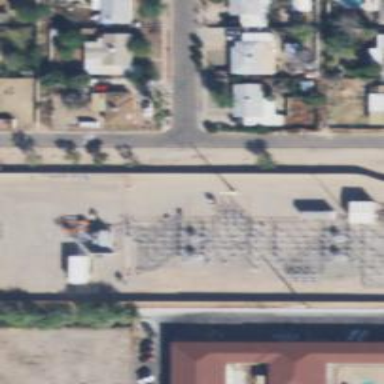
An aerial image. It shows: Switch used for power control.